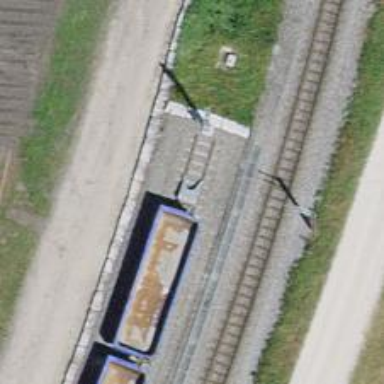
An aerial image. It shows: Railway buffer stop.